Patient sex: M
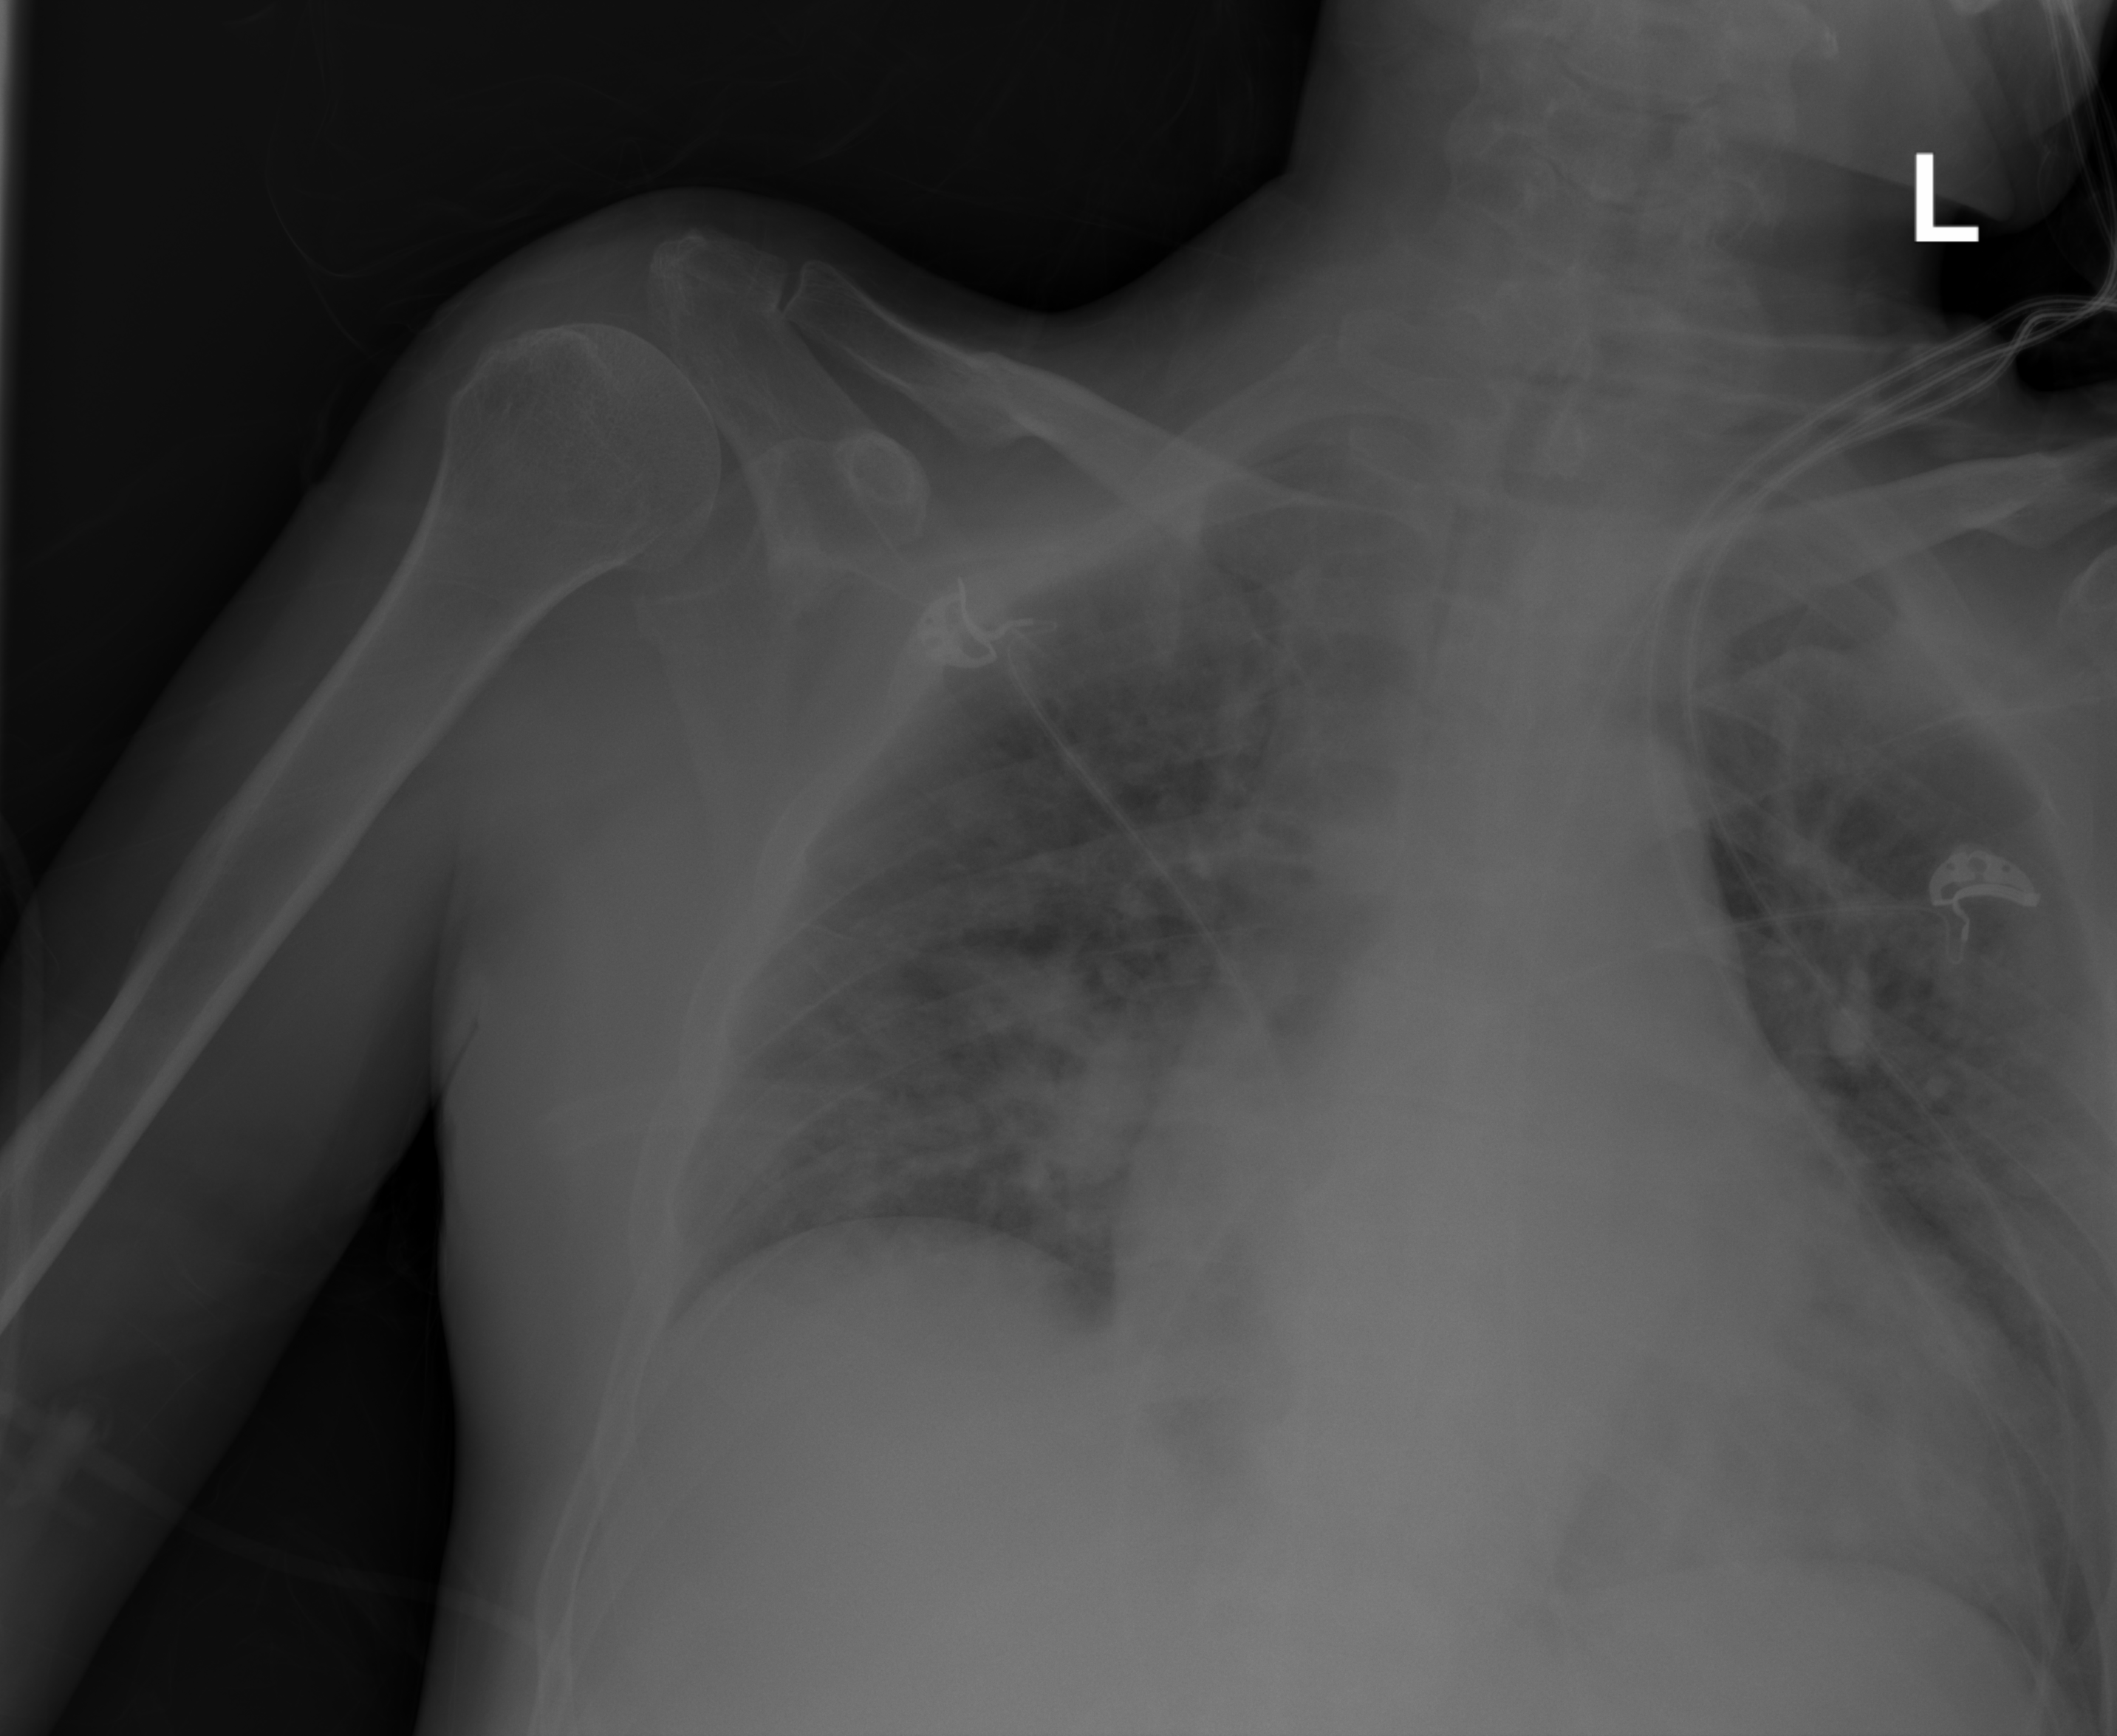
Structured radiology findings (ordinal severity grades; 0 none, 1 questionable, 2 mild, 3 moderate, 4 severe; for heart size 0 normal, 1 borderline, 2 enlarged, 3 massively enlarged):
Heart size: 2
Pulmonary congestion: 2
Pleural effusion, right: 0
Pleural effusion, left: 0
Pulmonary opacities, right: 3
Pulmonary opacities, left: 2
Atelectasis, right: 2
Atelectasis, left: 2